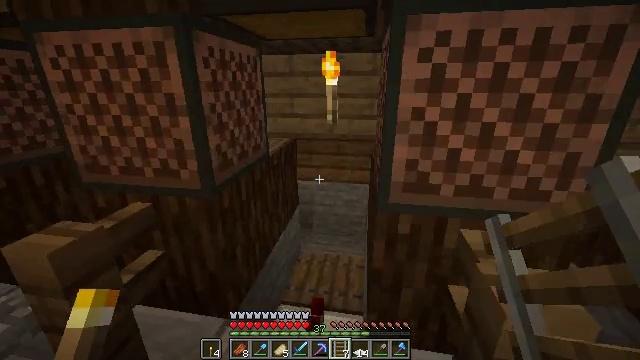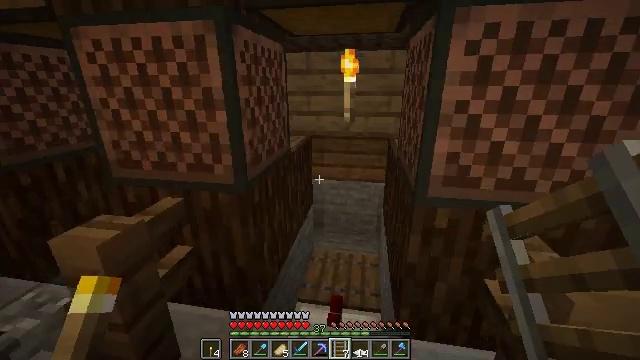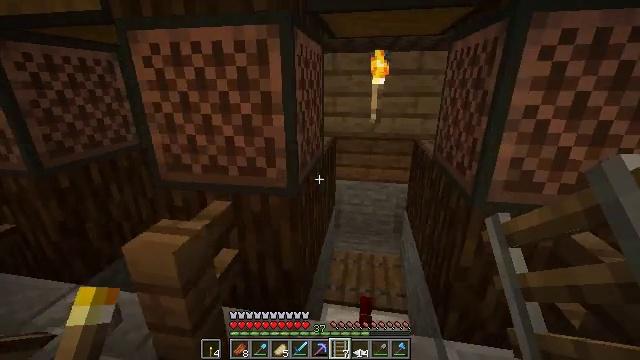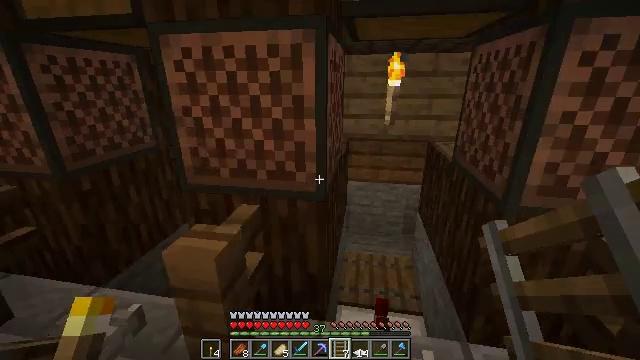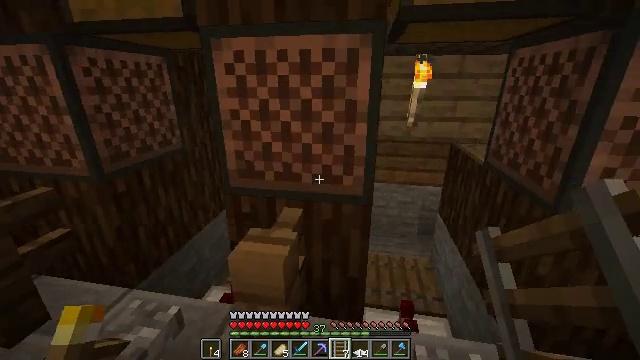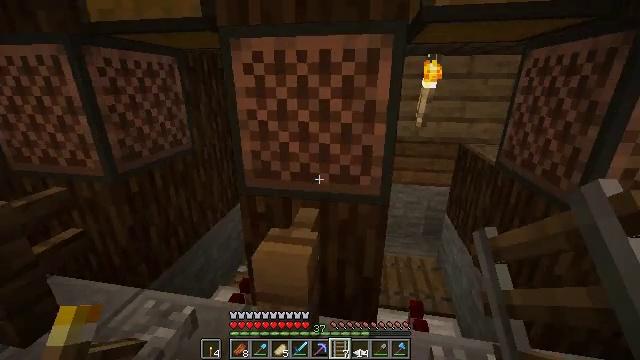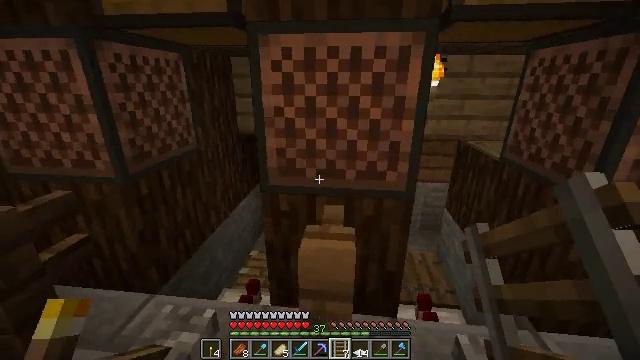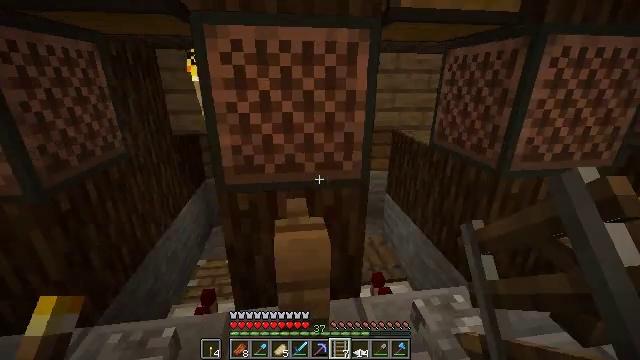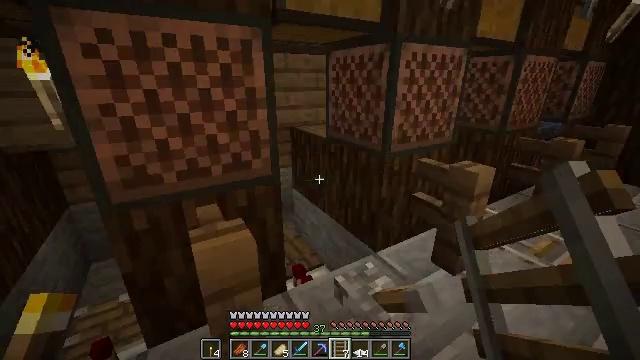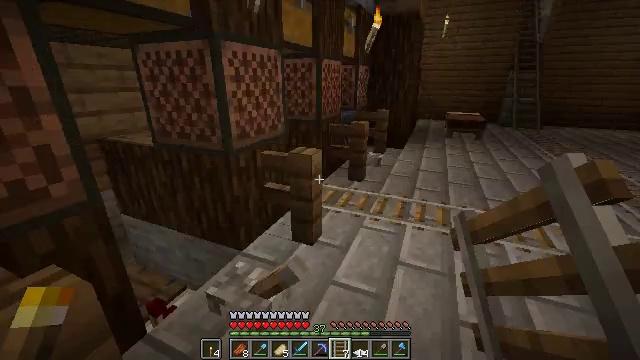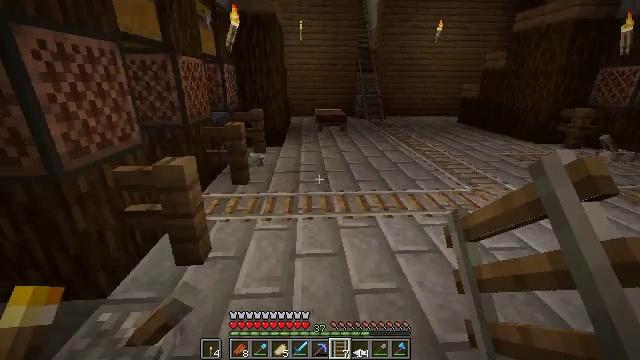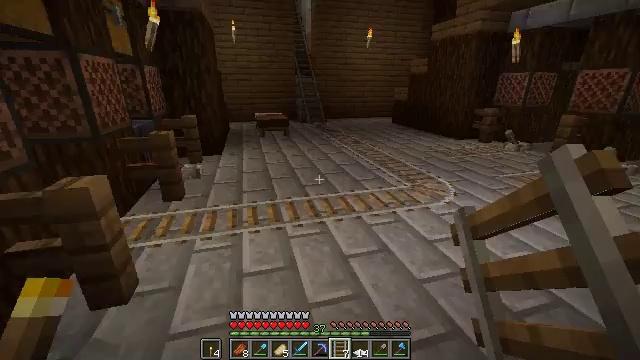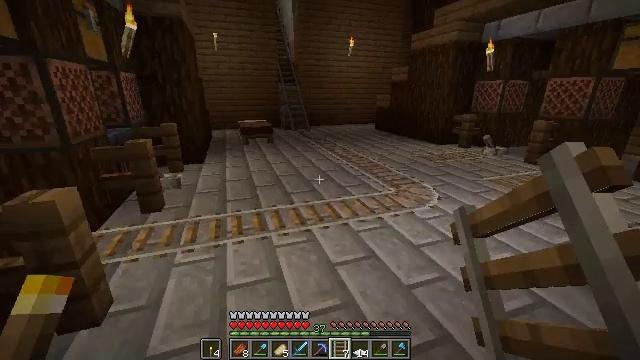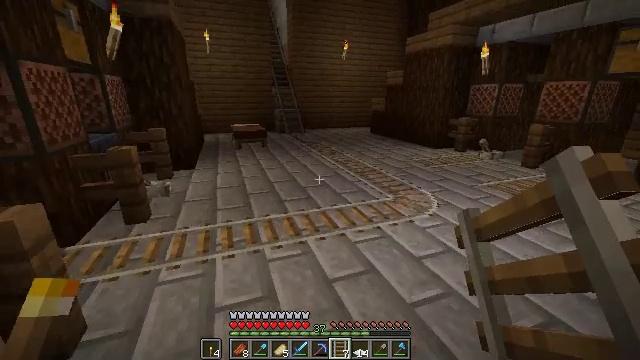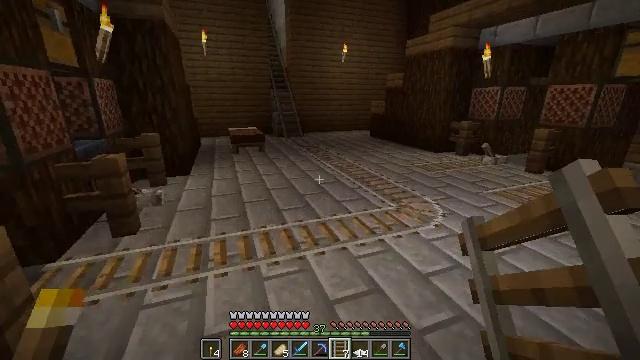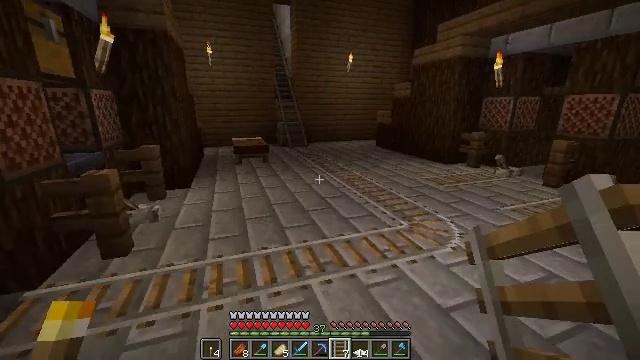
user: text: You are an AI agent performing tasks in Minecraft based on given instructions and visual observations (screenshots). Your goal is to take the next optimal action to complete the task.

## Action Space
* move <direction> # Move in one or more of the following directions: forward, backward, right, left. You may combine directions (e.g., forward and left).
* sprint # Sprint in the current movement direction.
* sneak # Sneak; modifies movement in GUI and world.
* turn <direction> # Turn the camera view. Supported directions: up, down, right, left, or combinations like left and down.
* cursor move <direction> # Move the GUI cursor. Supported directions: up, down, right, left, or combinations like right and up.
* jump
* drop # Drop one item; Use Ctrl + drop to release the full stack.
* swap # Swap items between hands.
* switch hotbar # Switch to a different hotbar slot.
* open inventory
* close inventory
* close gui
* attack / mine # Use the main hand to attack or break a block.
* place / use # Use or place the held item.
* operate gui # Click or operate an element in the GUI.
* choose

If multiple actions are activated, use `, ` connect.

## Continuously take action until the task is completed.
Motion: motion action
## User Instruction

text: Gather the lever into your inventory.
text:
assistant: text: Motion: move left
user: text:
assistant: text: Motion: move left
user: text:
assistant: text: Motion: move left
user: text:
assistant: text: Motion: move left
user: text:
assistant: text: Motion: move left
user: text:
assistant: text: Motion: move left, turn right
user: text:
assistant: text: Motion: turn right
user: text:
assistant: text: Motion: turn right
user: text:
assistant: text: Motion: turn right
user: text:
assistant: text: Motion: move forward, turn right
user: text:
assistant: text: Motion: move forward, turn right
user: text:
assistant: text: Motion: move forward, turn right and up
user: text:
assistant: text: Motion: move forward, turn right
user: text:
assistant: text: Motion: move forward
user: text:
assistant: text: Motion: move forward, turn left and up
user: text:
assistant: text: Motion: move forward, turn left and up
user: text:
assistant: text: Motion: move forward, sprint, turn left and up
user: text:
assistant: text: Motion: move forward, sprint
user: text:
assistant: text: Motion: move forward, sprint
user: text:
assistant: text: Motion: move forward
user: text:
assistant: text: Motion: move forward
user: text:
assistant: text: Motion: move forward, sprint
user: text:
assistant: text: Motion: move forward, sprint, turn right
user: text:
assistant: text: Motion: move forward, sprint, turn right
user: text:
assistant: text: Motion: move forward, sprint, turn right
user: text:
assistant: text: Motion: move forward
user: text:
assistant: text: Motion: move forward
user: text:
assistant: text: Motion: move forward, sprint
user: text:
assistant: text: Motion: move forward, sprint
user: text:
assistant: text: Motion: move forward, sprint